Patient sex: F
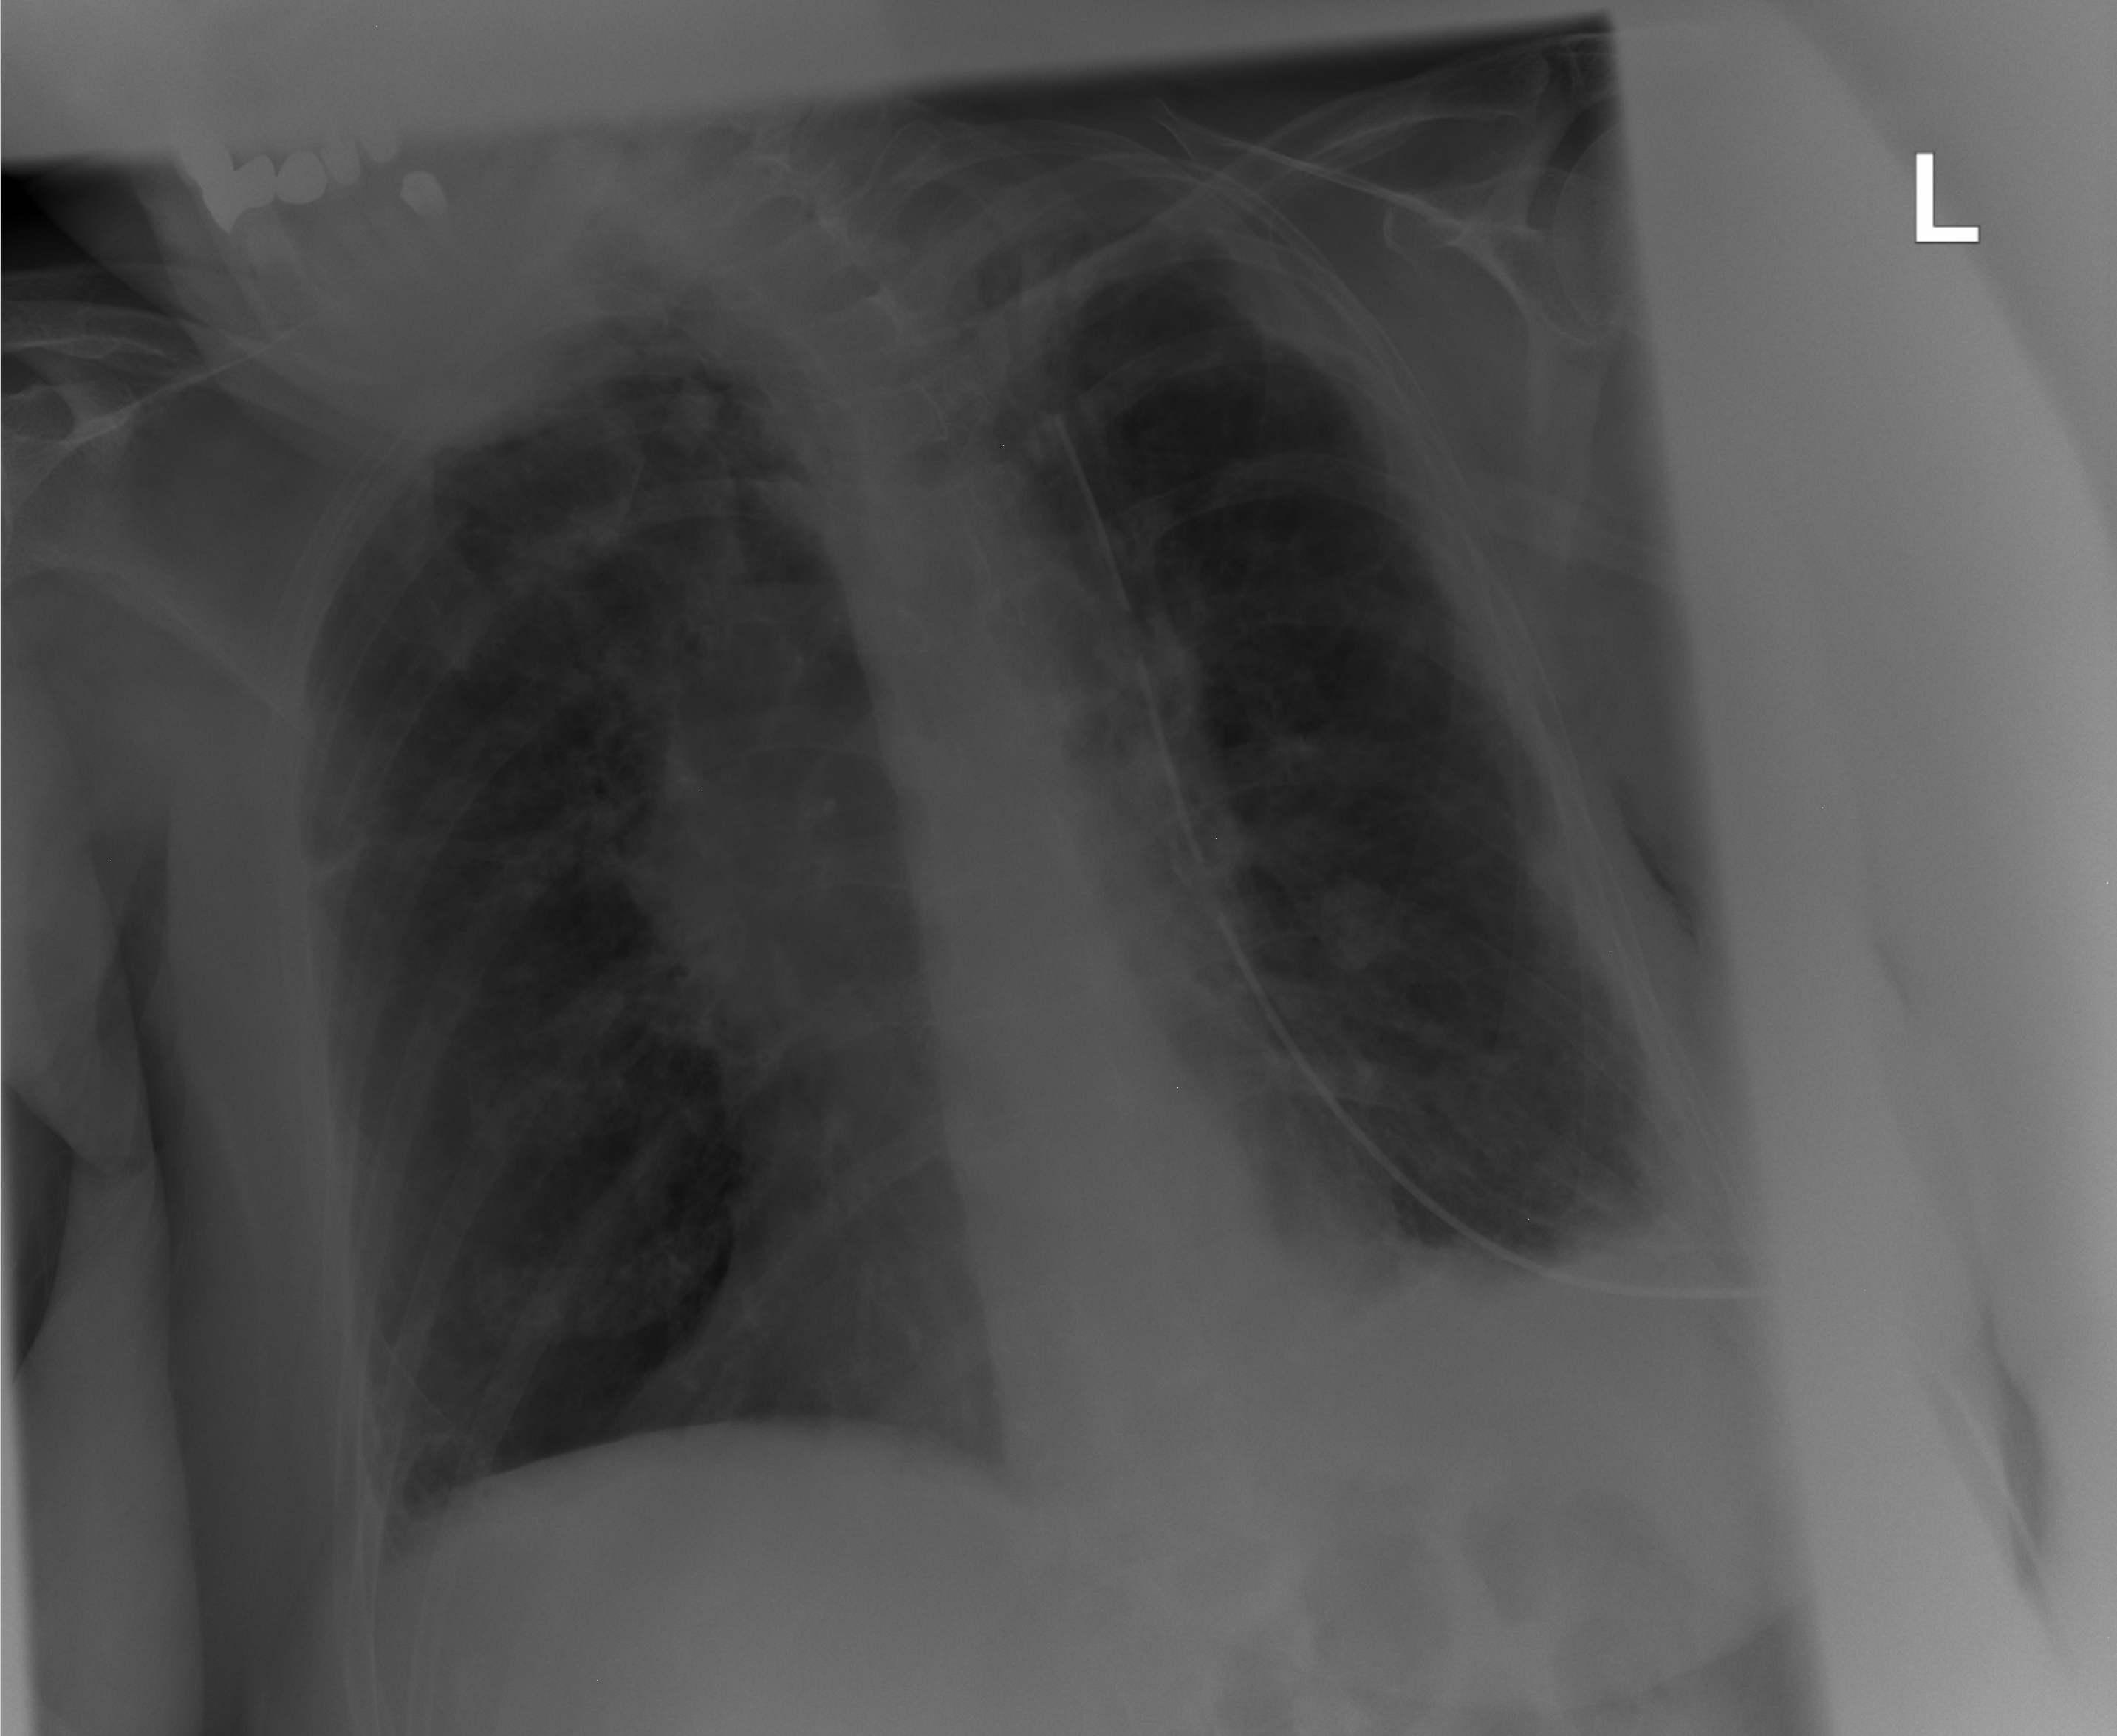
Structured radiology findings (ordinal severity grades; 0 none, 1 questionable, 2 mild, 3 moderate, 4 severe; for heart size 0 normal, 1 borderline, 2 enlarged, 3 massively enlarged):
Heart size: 0
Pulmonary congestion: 0
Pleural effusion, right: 1
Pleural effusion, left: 2
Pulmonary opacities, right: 0
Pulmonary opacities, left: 0
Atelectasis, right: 2
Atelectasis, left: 2